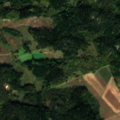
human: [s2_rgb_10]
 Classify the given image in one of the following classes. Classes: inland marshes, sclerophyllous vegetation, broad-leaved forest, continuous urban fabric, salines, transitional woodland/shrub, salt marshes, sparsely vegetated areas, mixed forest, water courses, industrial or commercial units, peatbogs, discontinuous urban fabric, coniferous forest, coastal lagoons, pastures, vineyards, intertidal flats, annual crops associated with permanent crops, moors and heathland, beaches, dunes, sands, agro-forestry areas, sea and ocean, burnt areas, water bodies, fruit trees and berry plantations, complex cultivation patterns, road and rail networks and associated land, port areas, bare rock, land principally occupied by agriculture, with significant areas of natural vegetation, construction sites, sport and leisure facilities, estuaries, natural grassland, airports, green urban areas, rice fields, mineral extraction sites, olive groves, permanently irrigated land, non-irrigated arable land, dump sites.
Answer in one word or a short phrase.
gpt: non-irrigated arable land, coniferous forest, mixed forest